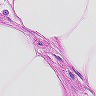
Metastatic tissue present: no